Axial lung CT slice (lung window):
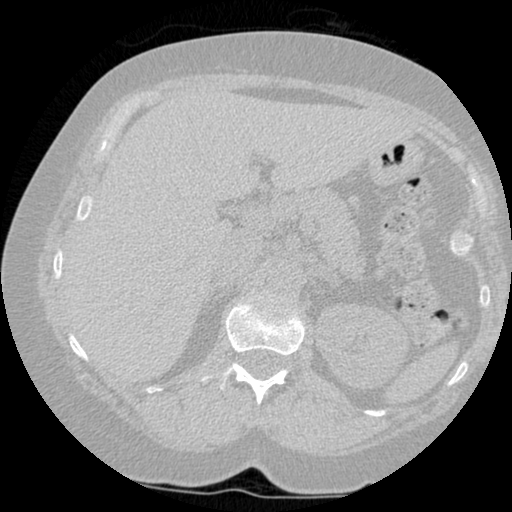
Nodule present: no